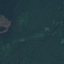
Land use / land cover: Forest